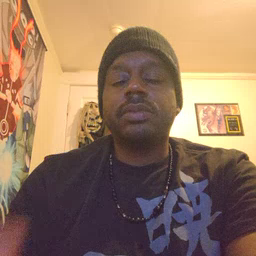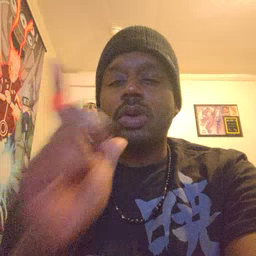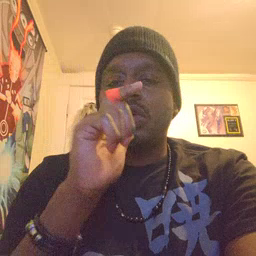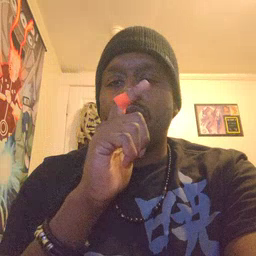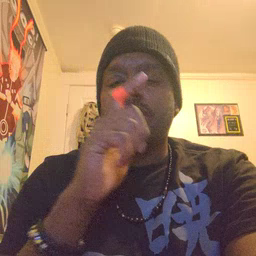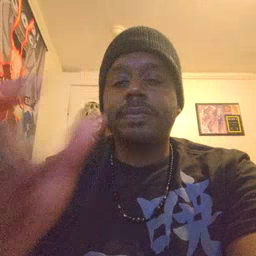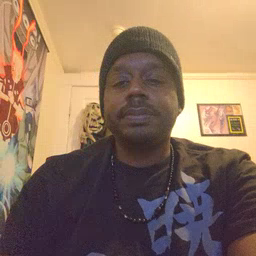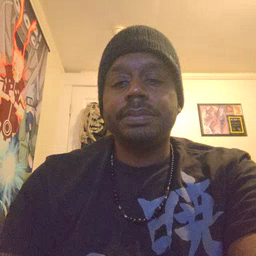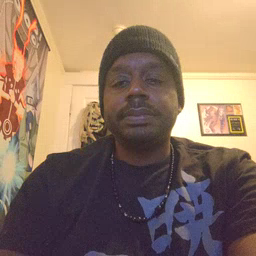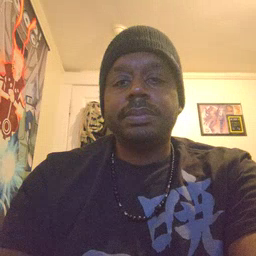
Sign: who